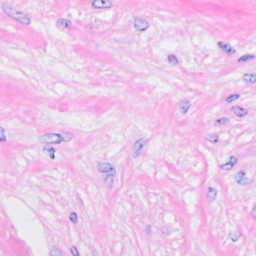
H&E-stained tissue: Breast